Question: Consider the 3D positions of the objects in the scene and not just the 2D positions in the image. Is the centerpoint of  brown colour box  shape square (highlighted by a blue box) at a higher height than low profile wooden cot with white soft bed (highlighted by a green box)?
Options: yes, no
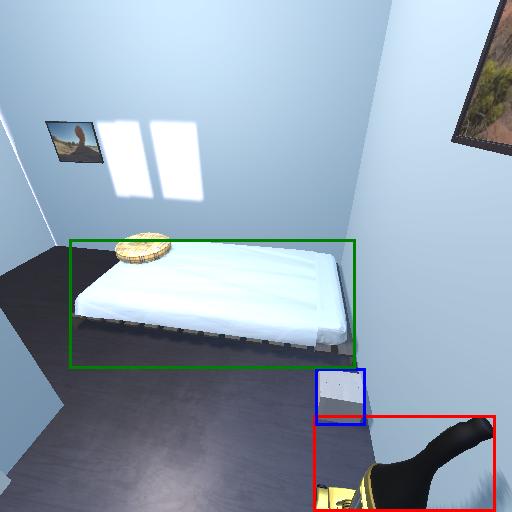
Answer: yes